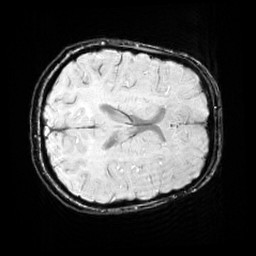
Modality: SWI
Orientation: axial
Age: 14
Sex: female
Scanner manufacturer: siemens
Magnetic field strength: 3 T
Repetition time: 0.027 s
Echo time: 0.02 s